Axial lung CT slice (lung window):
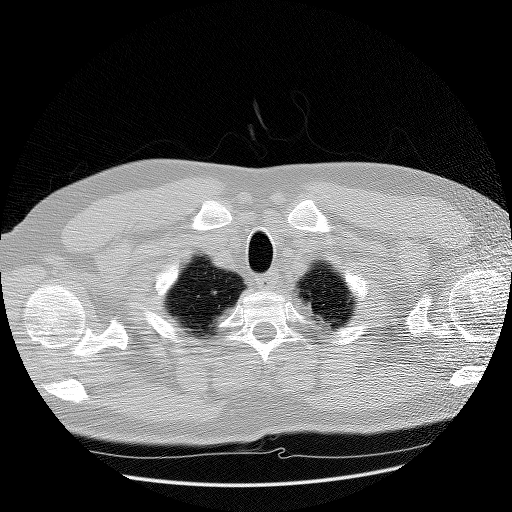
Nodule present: no